Current action and preconditions to check: path_clear

Your task: For each precondition in the list above, predict whether it will hold at this action.

Consider the current scene as observed from the mobile robot's camera, and analyze the predicted future states of all dynamic agents (e.g., people, animals, vehicles, or any moving entities) within the NEXT SECOND.

IMPORTANT: Only answer "very likely" if you are absolutely certain—based on strong, clear evidence—that a dynamic agent will violate the precondition in the predicted future state. Do NOT answer "very likely" for unlikely, ambiguous, or low-probability risks.

Ask yourself for each precondition: Is there a high probability, with clear and convincing evidence, that the predicted future states of any dynamic agent will interfere with the predicted future state of the currently executing action within the NEXT SECOND, causing that precondition to fail?

Assess the risk level based on these predictions. Use "likely" or "very likely" if motions create a clear risk of interference.

Use "neutral" or "improbable" if agents are nearby but their predicted paths are clearly diverging or non-conflicting.

Failure Risk Categories: "very improbable", "improbable", "neutral", "likely", "very likely"

Answer Format: Output ONLY the probability_of_failure value from these categories: "very improbable", "improbable", "neutral", "likely", "very likely"

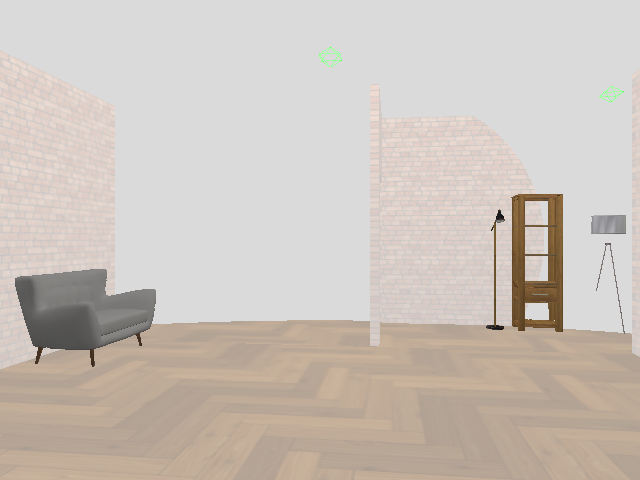

Answer: very improbable